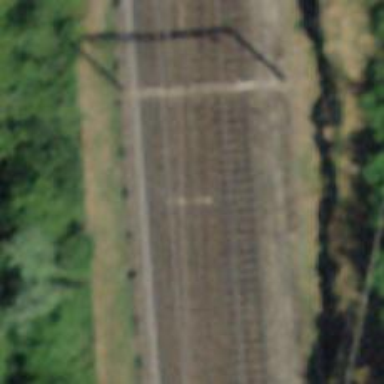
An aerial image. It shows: Railway track with electrified contact lines. This is siding track.